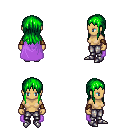
a pixel art fantasy rpg character, female body template, human, tanned skin, lavender cape, metal pants, green unkempt hairstyle, cloth bracers, metal boots, four views (front, back, left, right), 2x2 character sprite sheet, small pixel art, hard edges, no anti-aliasing